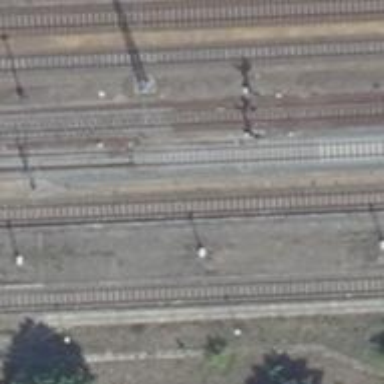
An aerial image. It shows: Railway signal.